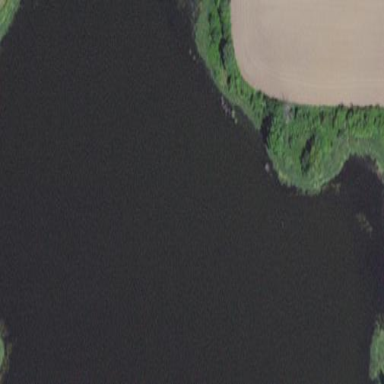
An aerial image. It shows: Beautiful lake surrounded by nature.